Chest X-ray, AP view. Patient: 52 years old, sex M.
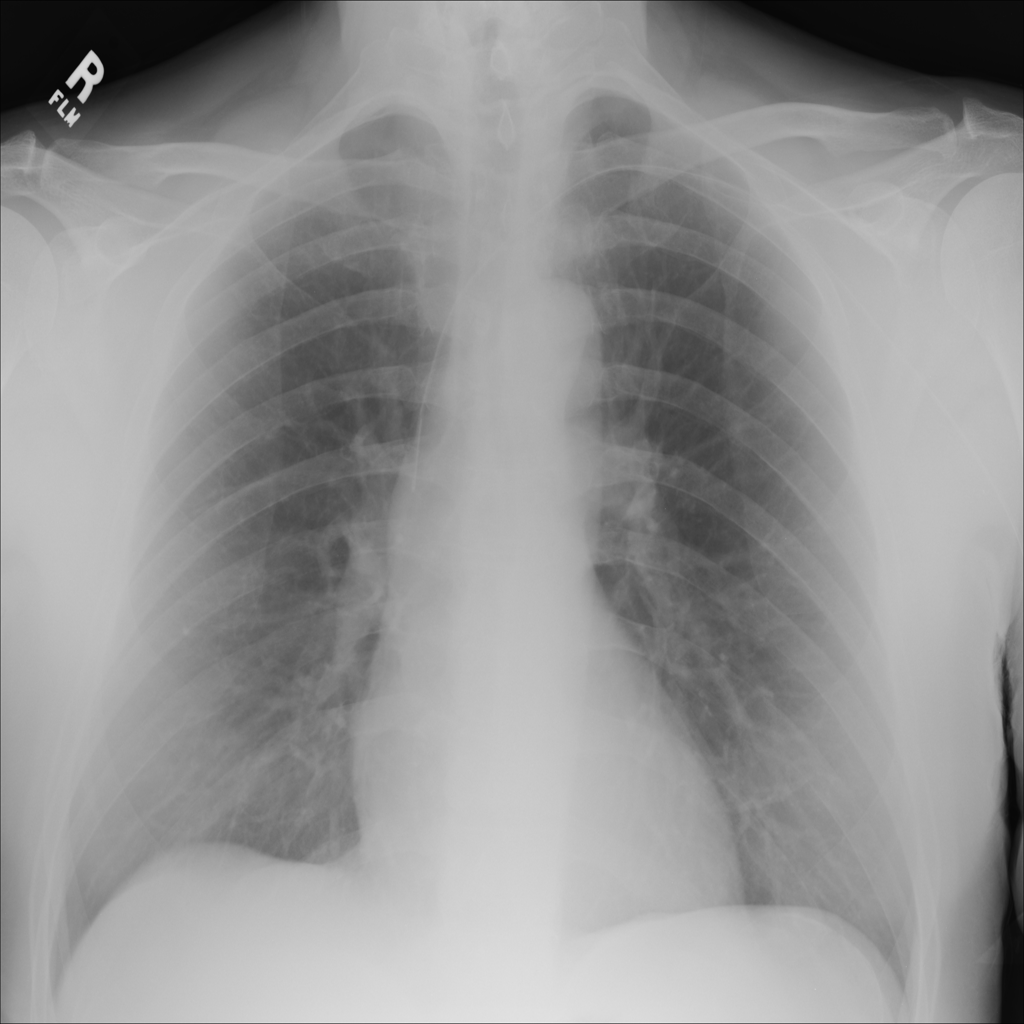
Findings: No Finding